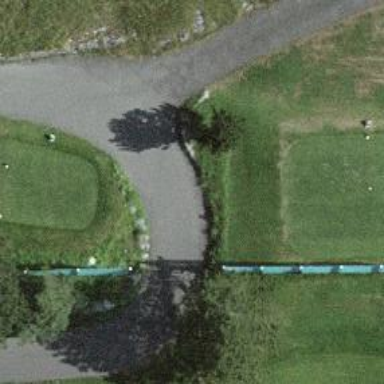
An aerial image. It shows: Designated golf cartpath for service vehicles.